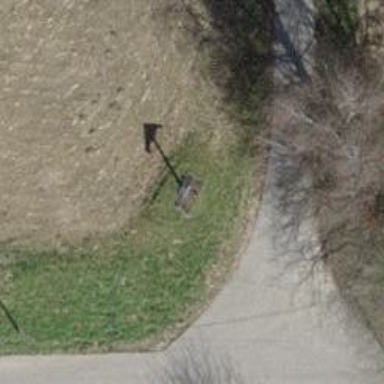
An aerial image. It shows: Wayside cross with historic significance.